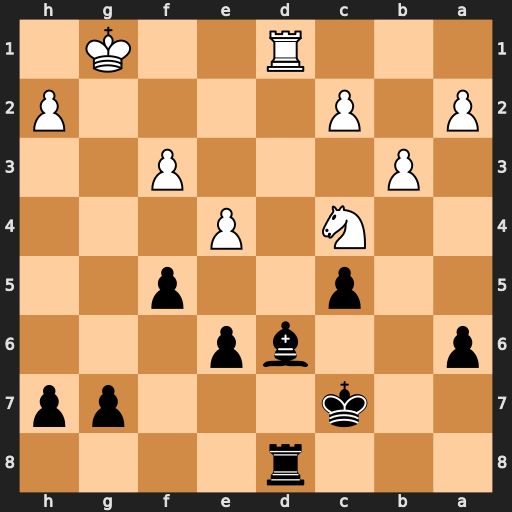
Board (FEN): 3r4/2k3pp/p2bp3/2p2p2/2N1P3/1P3P2/P1P4P/3R2K1
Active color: b
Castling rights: -
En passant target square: -
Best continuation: Bxh2+ Kxh2 Rxd1